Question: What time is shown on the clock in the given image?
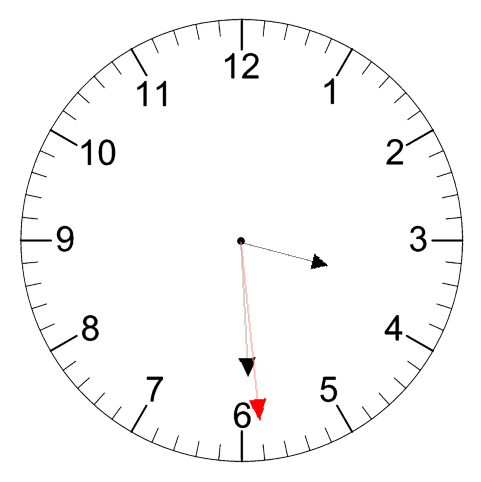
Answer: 03:29:29